Question: I need to create a web application based on Apache Tomcat, which can receive large (100 MB or more) files via HTTP (multipart form POST request).
I tried Apache Commons Fileupload and it works for smaller files (20-40 MB). But it doesn't work for large files.
Are there any obvious ways to implement large file upload except
1. using Java applet at the client side,
2. tweaking Tomcat's settings?
Here's the exception that I get at the server side when uploading 2 files with approx. 120 total size.

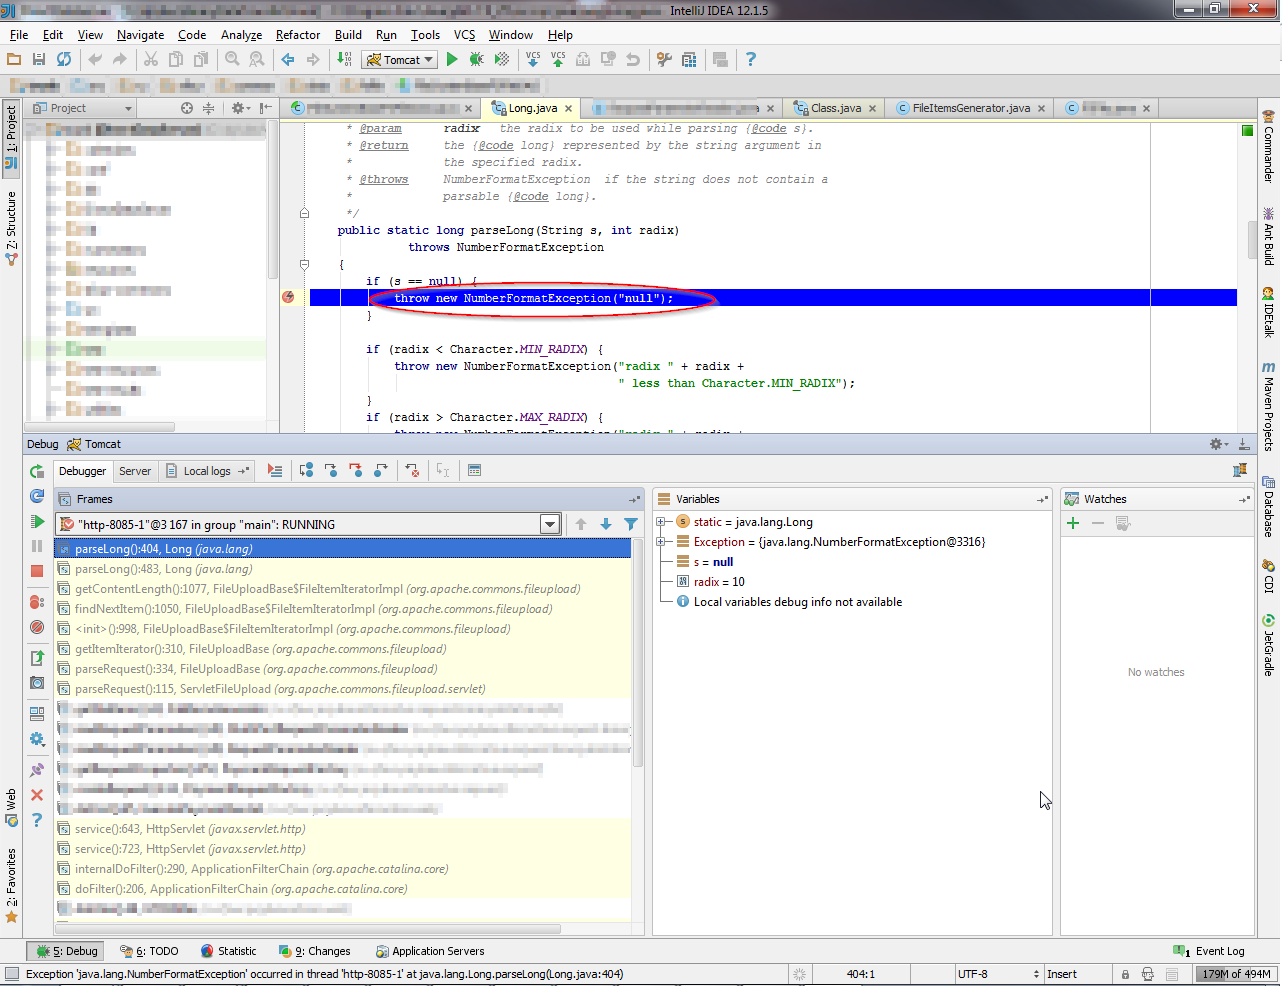
Answer: I found another solution. On the FileUpload's web site there is a <URL> about the Streaming API.
The code snippet on that page solved my problem.